Question: What is the reading of the measurement in the image?
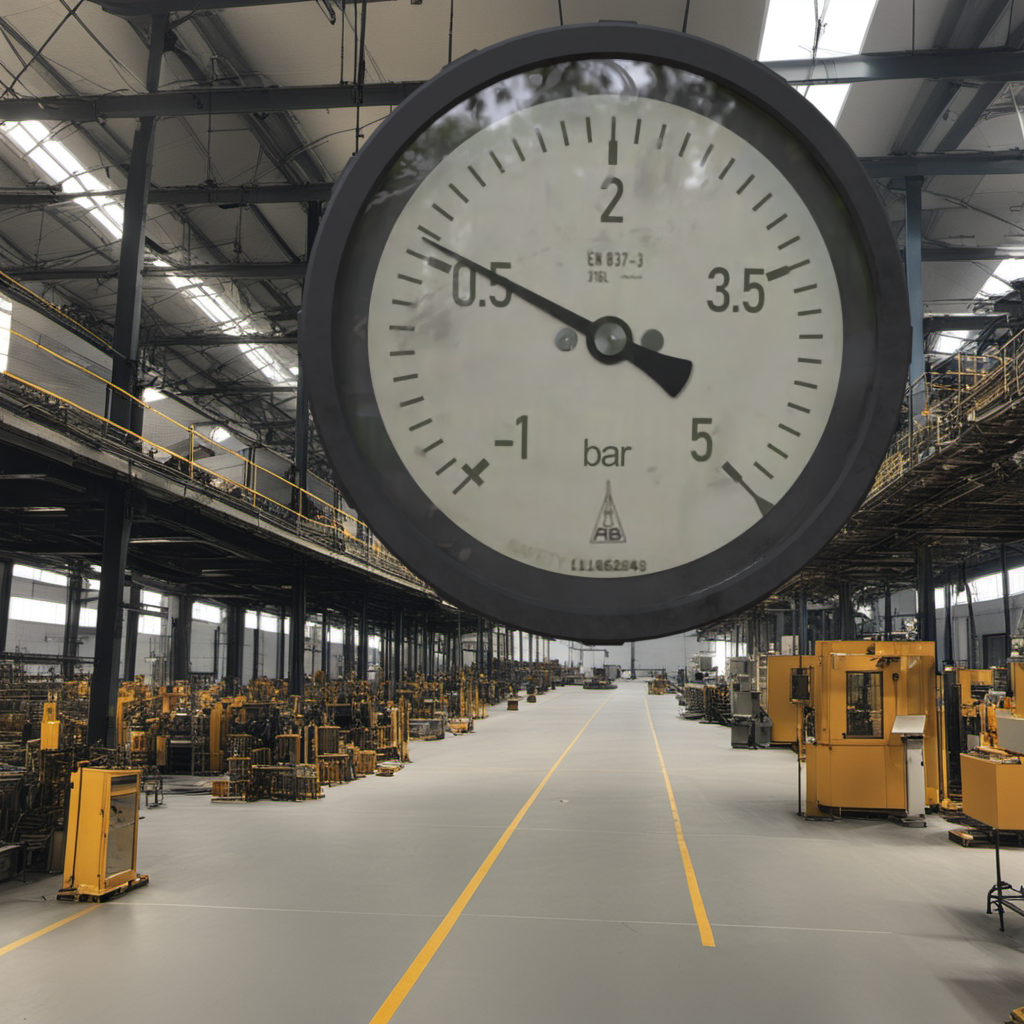
Answer: The result is 0.59
Question: What is the range of this measurement?
Answer: The range is from -1 to 5
Question: What is the minimum and maximum reading range of this measurement?
Answer: The minimum value is -1 and the maximum value is 5